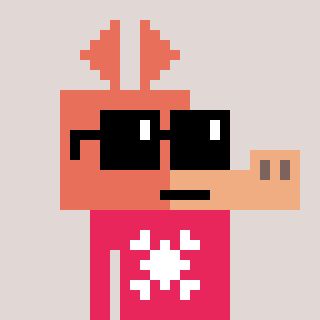
a pixel art character with square black sunglasses, a aardvark-shaped head and a redpinkish-colored body on a warm background